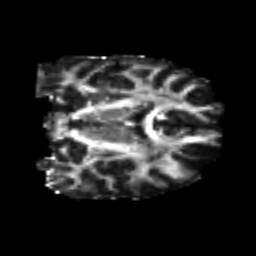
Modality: FA
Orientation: coronal
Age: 25
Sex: male
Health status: healthy
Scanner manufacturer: ge
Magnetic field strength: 3 T
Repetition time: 11 s
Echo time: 0.072 s